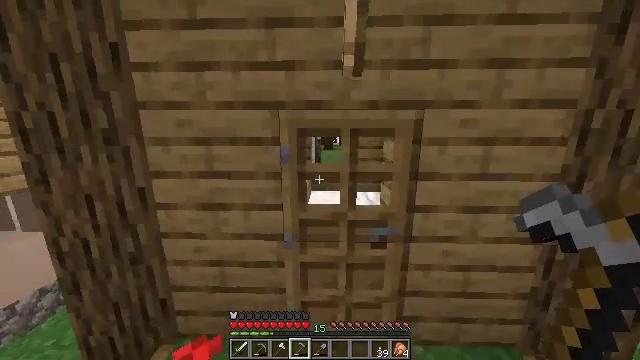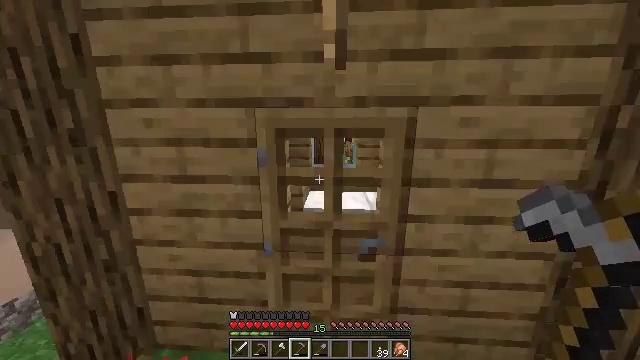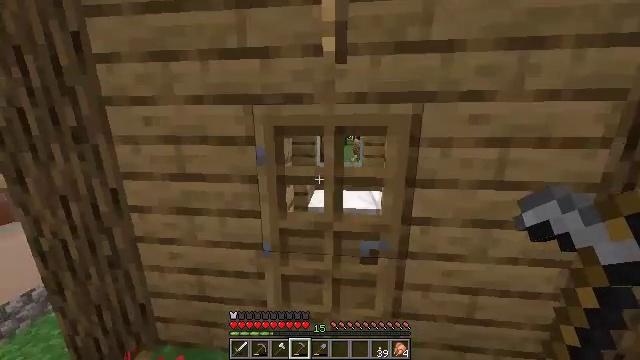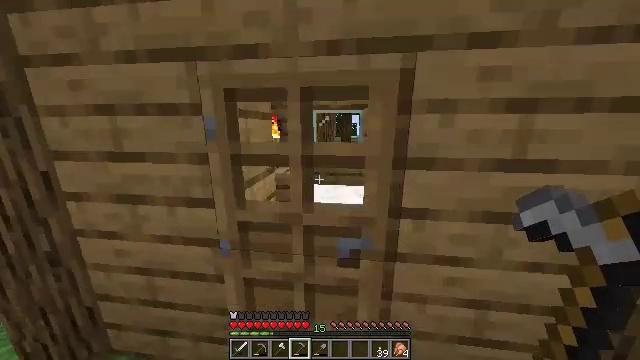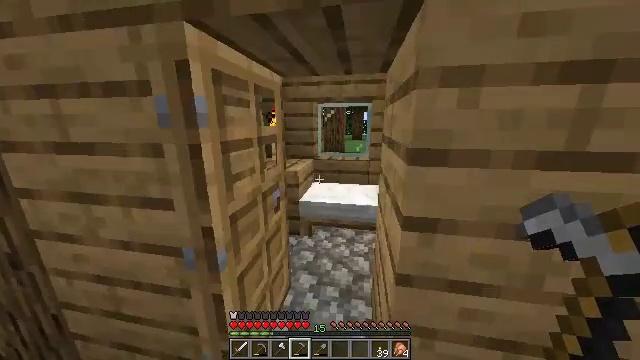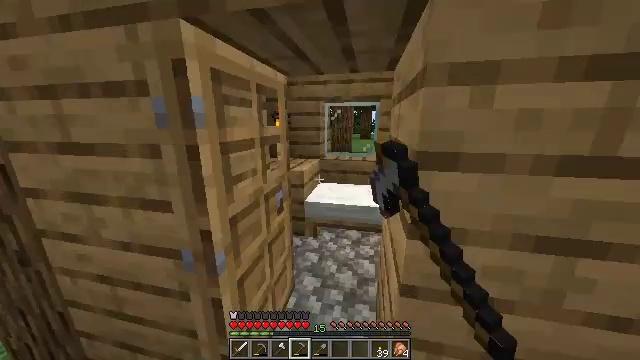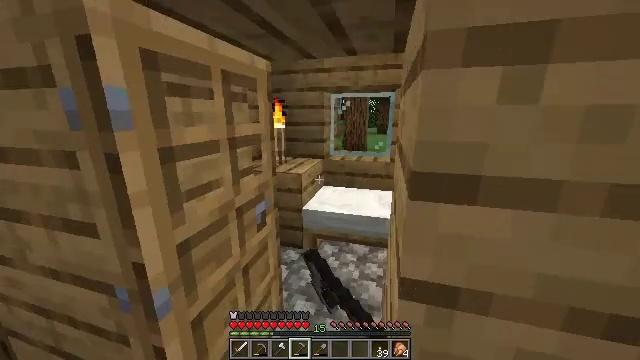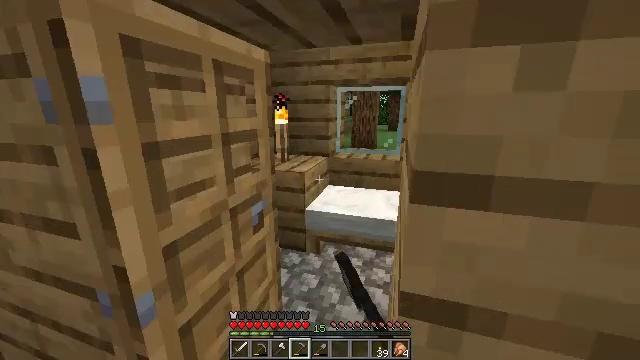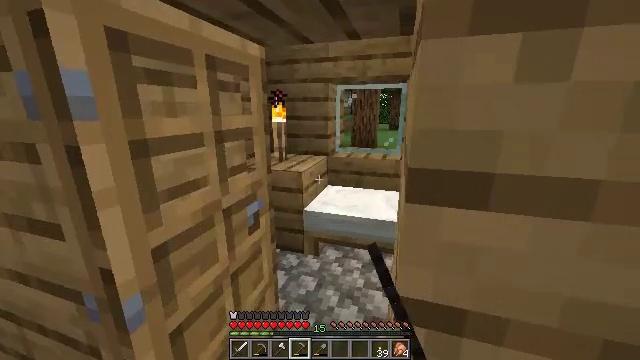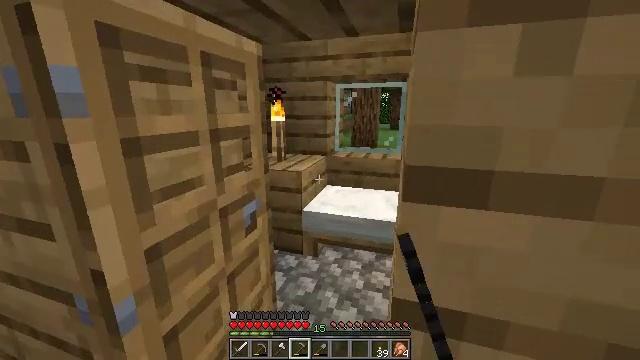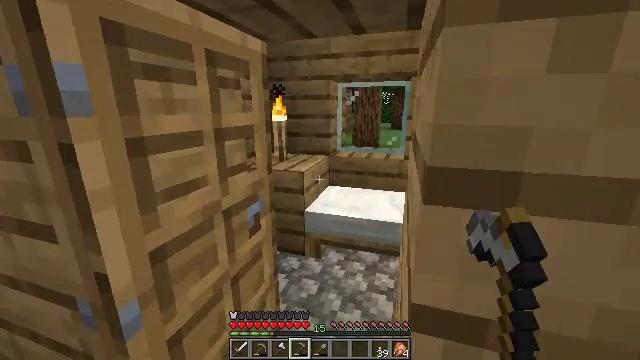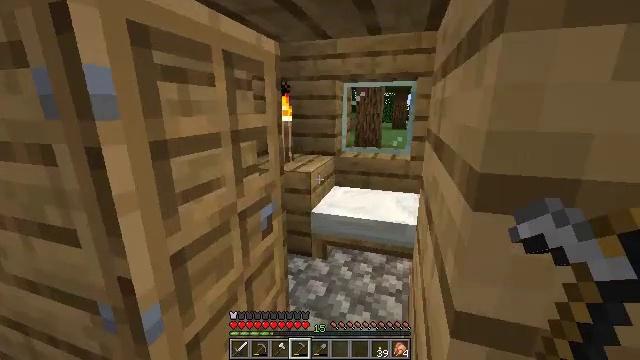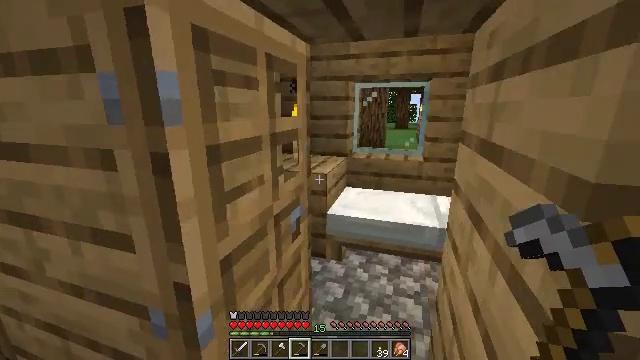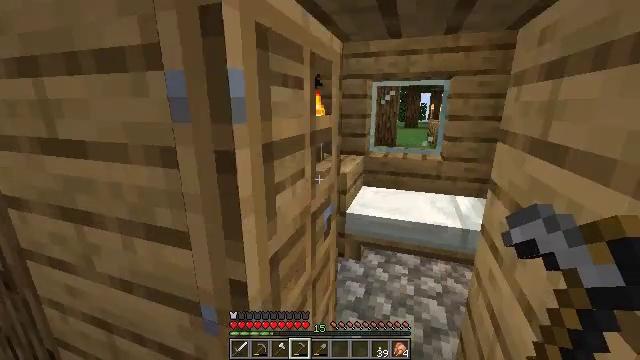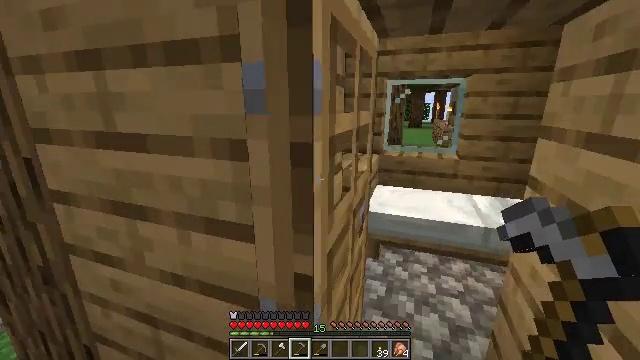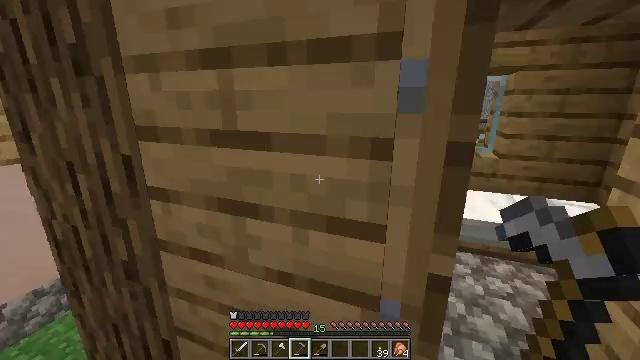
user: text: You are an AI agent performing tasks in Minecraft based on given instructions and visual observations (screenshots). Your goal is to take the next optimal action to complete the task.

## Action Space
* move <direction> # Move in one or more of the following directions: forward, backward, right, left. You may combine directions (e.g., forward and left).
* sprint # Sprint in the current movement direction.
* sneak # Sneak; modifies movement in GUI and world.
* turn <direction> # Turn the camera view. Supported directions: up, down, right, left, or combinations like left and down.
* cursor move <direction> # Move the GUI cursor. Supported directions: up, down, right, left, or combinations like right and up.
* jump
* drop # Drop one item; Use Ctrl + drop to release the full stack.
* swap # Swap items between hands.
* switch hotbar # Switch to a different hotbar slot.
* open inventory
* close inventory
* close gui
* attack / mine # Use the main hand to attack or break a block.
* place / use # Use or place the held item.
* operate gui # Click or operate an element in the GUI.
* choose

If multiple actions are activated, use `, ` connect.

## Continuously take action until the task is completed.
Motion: motion action
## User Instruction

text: Remove oak leaves from branches.
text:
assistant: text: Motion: move forward and move left, turn left
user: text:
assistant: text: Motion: move forward and move left, turn left
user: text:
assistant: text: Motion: move forward and move left, turn left
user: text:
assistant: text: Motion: move forward, turn left, use / place
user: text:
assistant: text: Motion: turn left, use / place
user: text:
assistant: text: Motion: turn left, use / place
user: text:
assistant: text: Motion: turn left
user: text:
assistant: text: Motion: no_op
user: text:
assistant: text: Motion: no_op
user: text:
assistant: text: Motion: move left
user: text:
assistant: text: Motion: move left
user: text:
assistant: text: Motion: move left
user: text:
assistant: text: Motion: move left, turn left
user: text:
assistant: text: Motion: move left
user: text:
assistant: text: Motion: move left, turn left
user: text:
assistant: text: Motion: move forward and move left, turn left
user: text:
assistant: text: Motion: move forward and move left, turn left and up
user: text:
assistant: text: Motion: move forward and move left, turn left
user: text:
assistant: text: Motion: move forward and move left
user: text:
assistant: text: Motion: move forward and move left, turn right
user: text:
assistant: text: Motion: move forward, turn right
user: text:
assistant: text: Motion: move forward, turn right
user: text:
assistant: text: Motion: move forward, sprint
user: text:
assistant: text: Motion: move forward, sprint
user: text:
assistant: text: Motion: move forward, sprint
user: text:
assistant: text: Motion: move forward, sprint, turn right
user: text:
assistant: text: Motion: move forward, sprint, turn right
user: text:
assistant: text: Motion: move forward, sprint, turn right
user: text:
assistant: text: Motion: move forward, sprint
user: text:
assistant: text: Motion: move forward, sprint